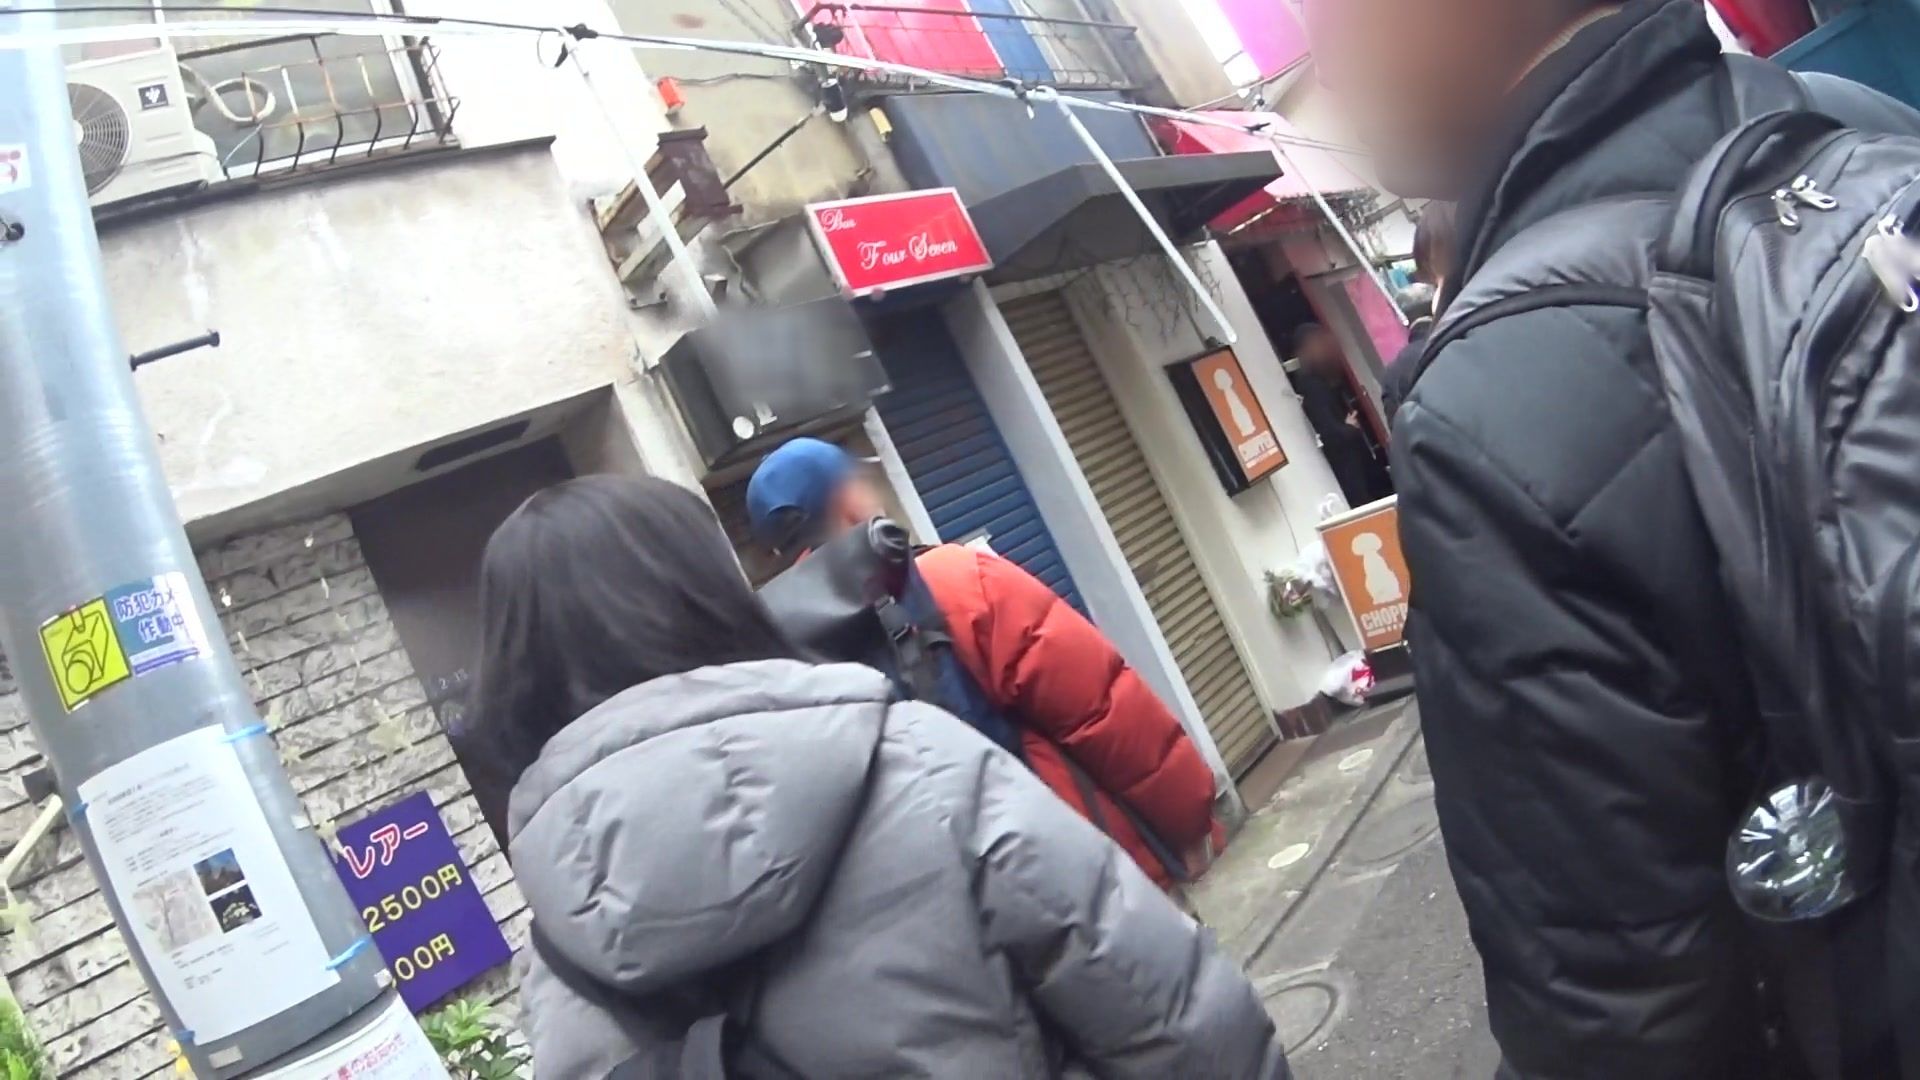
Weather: clear
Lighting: day
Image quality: good
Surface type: walking surface
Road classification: steps, footway, path
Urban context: urban centre
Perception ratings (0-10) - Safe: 0.83, Lively: 4.28, Beautiful: 2.38, Boring: 3.24, Depressing: 7.57, Wealthy: 3.51